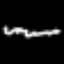
Label: squiggle